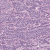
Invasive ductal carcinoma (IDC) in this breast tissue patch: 1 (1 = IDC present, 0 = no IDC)